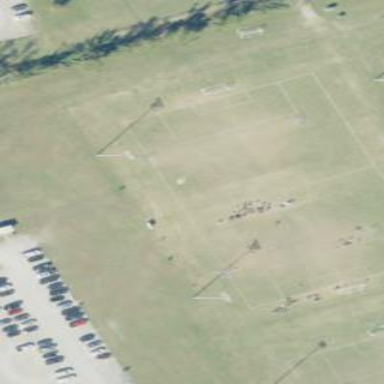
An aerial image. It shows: Soccer pitch for leisureland activities.